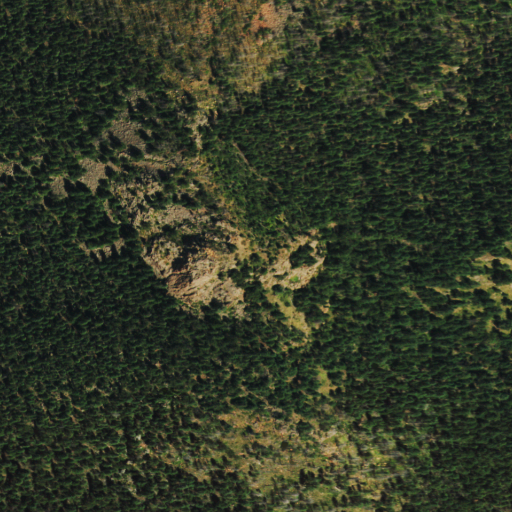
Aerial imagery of mountain in Colorado named Ormes Peak containing evergreen forest and shrub